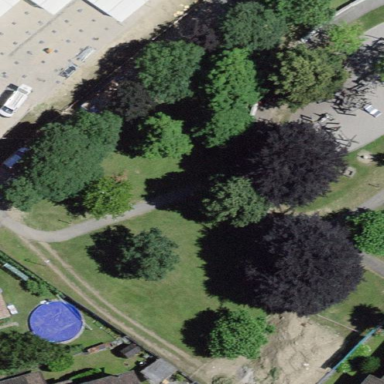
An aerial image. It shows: Playground area for leisure activities on the land.